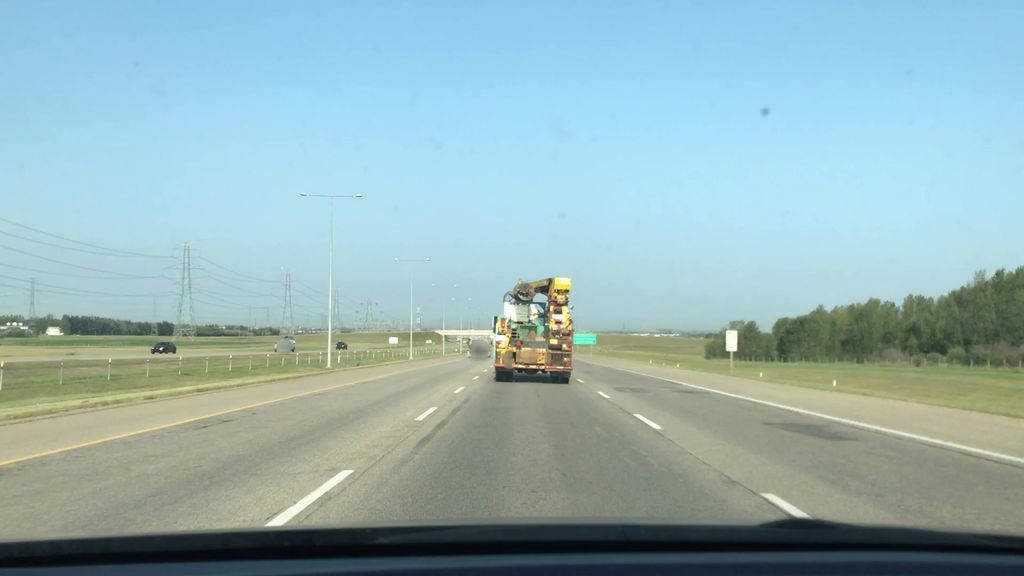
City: edmonton